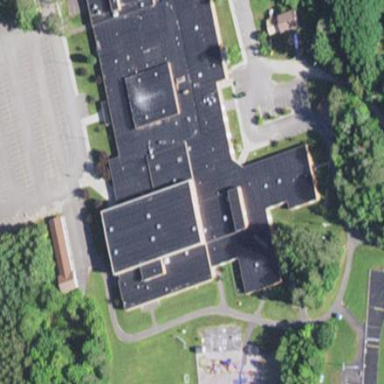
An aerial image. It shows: School building.